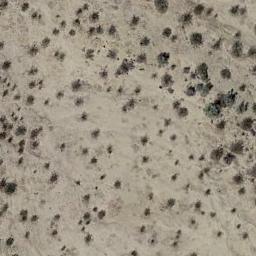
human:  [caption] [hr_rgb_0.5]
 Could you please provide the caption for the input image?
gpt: There are many dry bushes make up the chaparral in the white bare land .

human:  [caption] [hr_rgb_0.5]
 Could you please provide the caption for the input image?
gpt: Chaparral is sparsely distributed on the sand .

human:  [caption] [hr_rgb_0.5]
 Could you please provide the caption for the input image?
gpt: There are dozens of trees in this desert .

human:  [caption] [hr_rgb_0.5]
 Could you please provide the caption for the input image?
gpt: A lot of small chaparrals grow in the desert .

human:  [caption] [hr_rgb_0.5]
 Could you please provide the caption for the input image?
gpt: The chaparral is scattered and sparse .